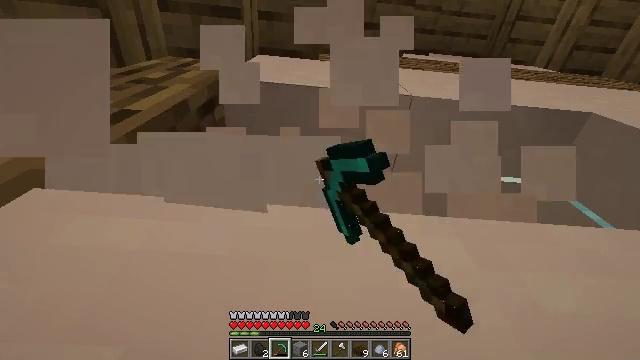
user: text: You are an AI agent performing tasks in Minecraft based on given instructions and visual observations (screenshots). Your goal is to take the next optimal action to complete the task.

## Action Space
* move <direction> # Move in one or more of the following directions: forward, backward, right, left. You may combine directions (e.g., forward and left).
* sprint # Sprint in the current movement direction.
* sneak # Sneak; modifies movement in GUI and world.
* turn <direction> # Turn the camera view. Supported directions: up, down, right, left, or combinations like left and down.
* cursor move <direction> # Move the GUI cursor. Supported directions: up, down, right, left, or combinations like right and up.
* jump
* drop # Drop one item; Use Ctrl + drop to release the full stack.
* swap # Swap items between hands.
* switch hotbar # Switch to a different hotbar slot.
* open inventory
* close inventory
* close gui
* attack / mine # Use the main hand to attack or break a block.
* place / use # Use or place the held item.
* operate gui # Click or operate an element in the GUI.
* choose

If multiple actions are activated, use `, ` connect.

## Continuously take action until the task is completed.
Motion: motion action
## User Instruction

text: Attack the white terracotta to collect it.
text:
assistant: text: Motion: attack / mine